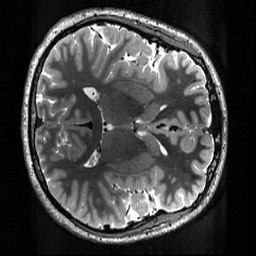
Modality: T2w
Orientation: axial
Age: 21
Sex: female
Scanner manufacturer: siemens
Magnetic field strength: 3 T
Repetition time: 3.2 s
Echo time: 0.566 s